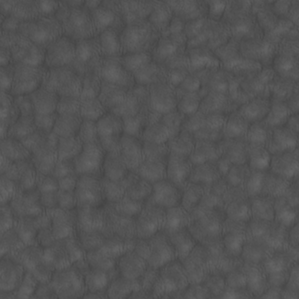
Label: non_frost